Question: I have a script powershell to get PercentProcessorTime of processes.
'''
$Processes = (get-wmiobject Win32_PerfFormattedData_PerfProc_Process)
$Processes | %{ New-Object psobject -Property '
@{ Time = $_.PercentProcessorTime;
Name = ($_.name -replace "#\d+", "" )}}'
| ?{ $_.Name -notmatch "_Total|Idle" } '
| Group-Object Name '
| %{ New-Object psobject -Property '
@{ Name = $_.Name;
Sum = ($_.Group | Measure-Object Time -Sum ).Sum }} '
| Format-Table
'''
Format of result as below:

But I want to format result as below to insert to database:
'''
OK |Idle=100 System=6 smss=0 csrss=0 wininit=0 services=0 lsass=0 lsm=0 svchost=18 ICTrigger=0 nvvsvc=0 ICDCMGR64=0 svchost#2=0 winlogon=0 svchost#3=0 svchost#4=0 svchost#5=0 igfxCUIService=0 svchost#6=0 spoolsv=0 svchost#7=0 armsvc=0 ShieldStart=0 svchost#8=0 GateMan=0 HeciServer=0 Jhi_service=0 NHCAAgent=0 nvxdsync=0 nvvsvc#1=0 nscp=0 PaSvc=0 pcdrmsvc=0 NSCHIM=0 ASDSvc=0 secugate64=0 WindowsSecuService=0 WinFil32=0 WmiPrvSE=0 svchost#9=0 papersrv64=0 WUDFHost=0 svchost#10=0 svchost#11=0 WmiP rvSE#1=0 PaTray=0 unsecapp=0 WmiPrvSE#2=0 LMS=0 SWMAgent=0
'''
Please help me to solve it.
Thanks very much ^^
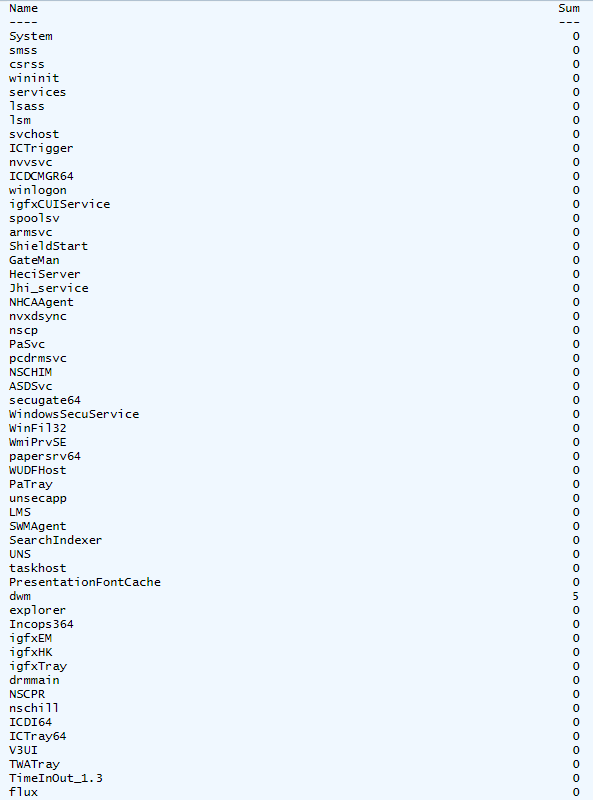
Answer: I don't think there is an "easy", builtin command for it, but it doesn't take much to update the function to do what you want:
'''
$Processes = (get-wmiobject Win32_PerfFormattedData_PerfProc_Process)
$procStrings = @()
$Processes | %{ New-Object psobject -Property '
@{ Time = $_.PercentProcessorTime;
Name = ($_.name -replace "#\d+", "" )}}'
| ?{ $_.Name -notmatch "_Total|Idle" } '
| Group-Object Name '
| %{
$procStrings += "$($_.Name)=$(($_.Group | Measure-Object Time -Sum ).Sum)"}
$procStrings -join " "
'''
Basically, I added an array to hold the string key/value paris and replaced the final New-Object with code to create the desired string. Finally it is joined with spaces to create the final string.
You could absolutely skip the array part and just build up the string directly, instead of creating an array, I just like that approach :)
It doesn't include the "OK |" in the beginning, i don't know what you constitutes an OK, but I'm sure you can add yourself to get what you want :)